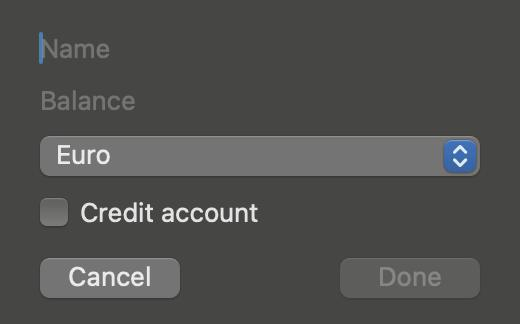
Accessibility tree:
{"name": "Window", "role": "AXWindow", "description": null, "role_description": "dialog", "value": null, "position": "734.00;246.00", "size": "260;162", "children": [{"name": null, "role": "AXTextField", "description": null, "role_description": "text field", "value": "", "position": "18.00;16.00", "size": "224;16", "children": []}, {"name": null, "role": "AXTextField", "description": null, "role_description": "text field", "value": "", "position": "18.00;42.00", "size": "224;16", "children": []}, {"name": null, "role": "AXPopUpButton", "description": null, "role_description": "pop up button", "value": "Euro", "position": "17.00;67.00", "size": "227;25", "children": []}, {"name": "Credit_account", "role": "AXCheckBox", "description": null, "role_description": "checkbox", "value": 0, "position": "18.00;97.00", "size": "116;18", "children": []}, {"name": "Cancel", "role": "AXButton", "description": null, "role_description": "button", "value": null, "position": "13.00;124.00", "size": "84;32", "children": []}, {"name": "Done", "role": "AXButton", "description": null, "role_description": "button", "value": null, "position": "163.00;124.00", "size": "84;32", "children": []}]}